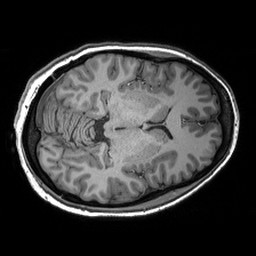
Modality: T1w
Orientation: axial
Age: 31
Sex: female
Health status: healthy
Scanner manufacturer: siemens
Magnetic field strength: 3 T
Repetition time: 2.53 s
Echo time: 0.00288 s